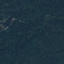
Label: Forest